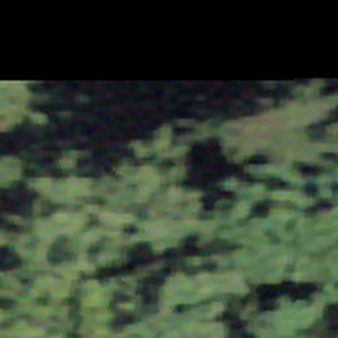
Label: other